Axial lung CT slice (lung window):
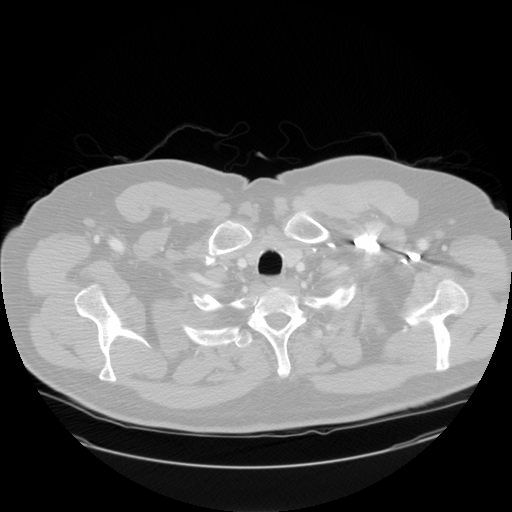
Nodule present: no